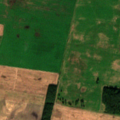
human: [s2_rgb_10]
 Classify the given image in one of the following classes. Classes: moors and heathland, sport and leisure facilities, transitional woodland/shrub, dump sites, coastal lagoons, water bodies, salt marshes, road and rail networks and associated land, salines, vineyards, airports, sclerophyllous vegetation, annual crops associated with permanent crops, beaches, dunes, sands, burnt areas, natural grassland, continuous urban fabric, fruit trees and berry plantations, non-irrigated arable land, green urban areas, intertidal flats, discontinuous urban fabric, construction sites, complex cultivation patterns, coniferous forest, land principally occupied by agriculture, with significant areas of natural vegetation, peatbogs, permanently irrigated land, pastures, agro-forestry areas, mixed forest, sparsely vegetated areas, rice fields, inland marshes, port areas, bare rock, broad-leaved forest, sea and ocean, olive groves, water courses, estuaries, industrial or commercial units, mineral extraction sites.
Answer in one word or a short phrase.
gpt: non-irrigated arable land